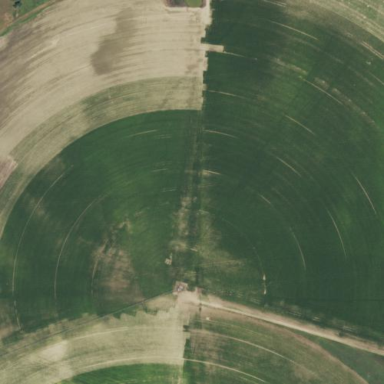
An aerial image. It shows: Farmland with pivot irrigation system.